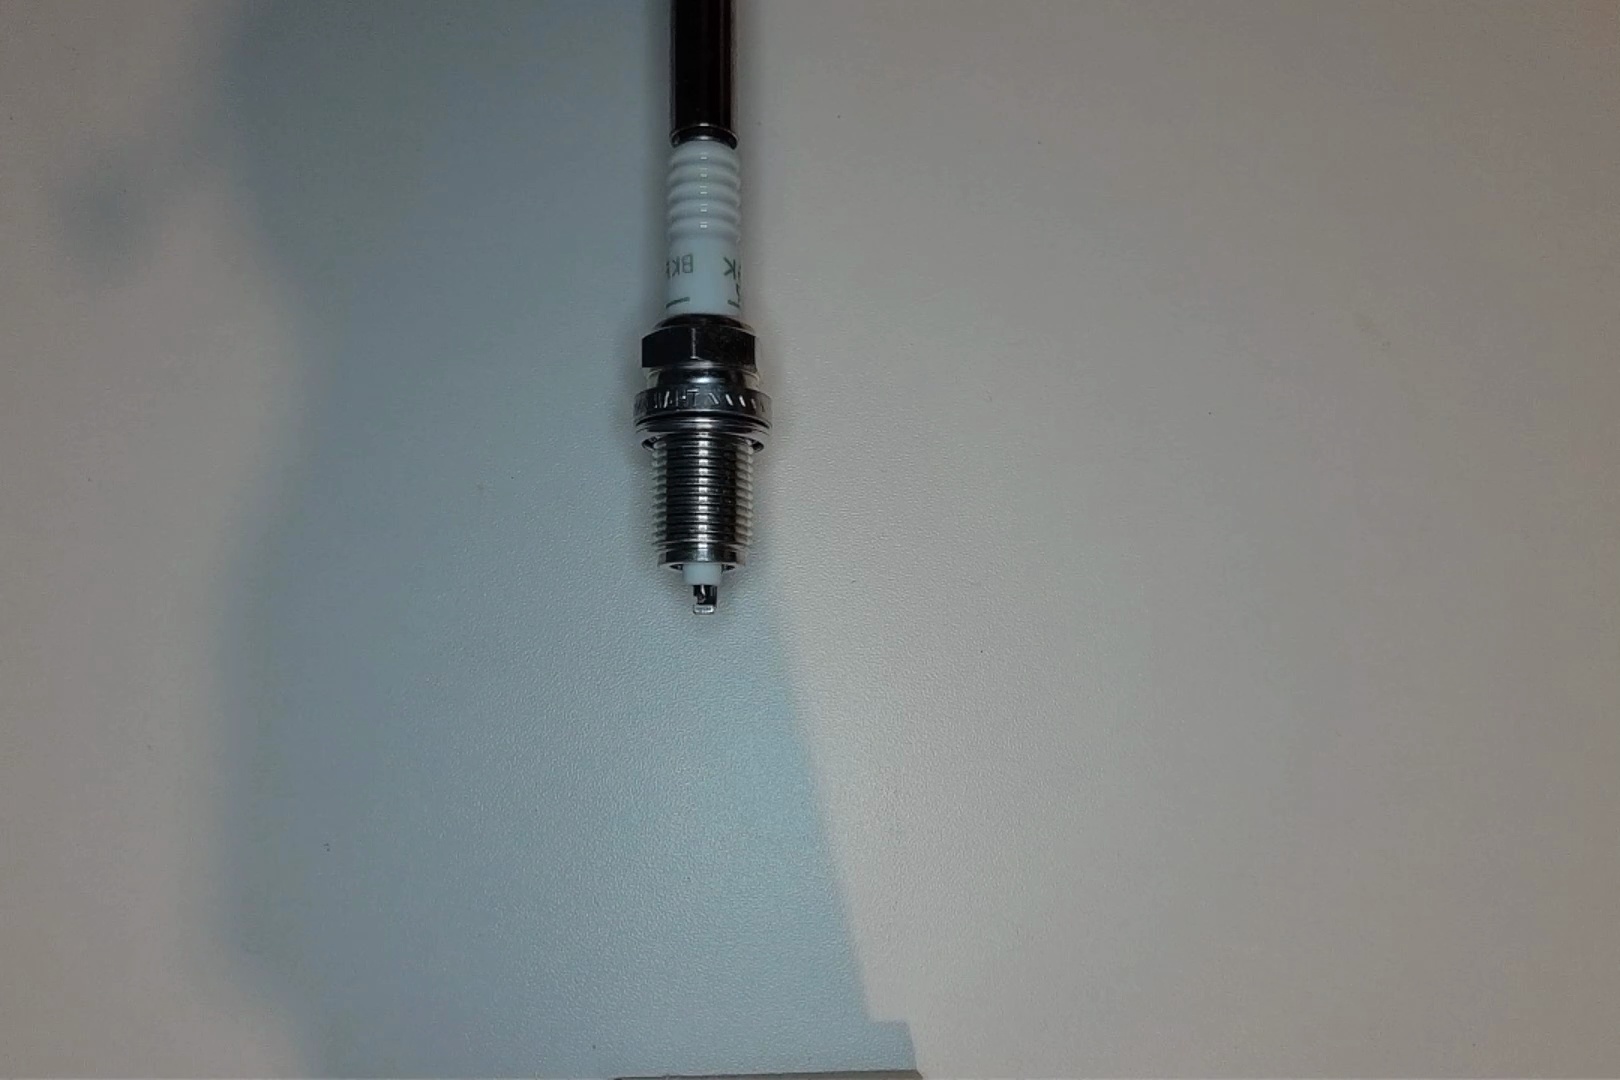
Label: no anomaly